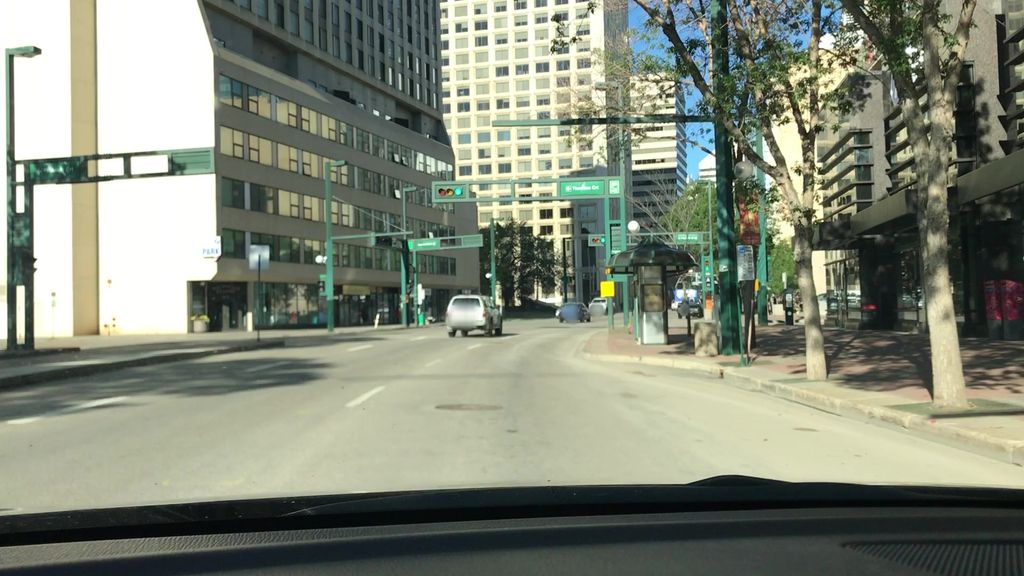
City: edmonton